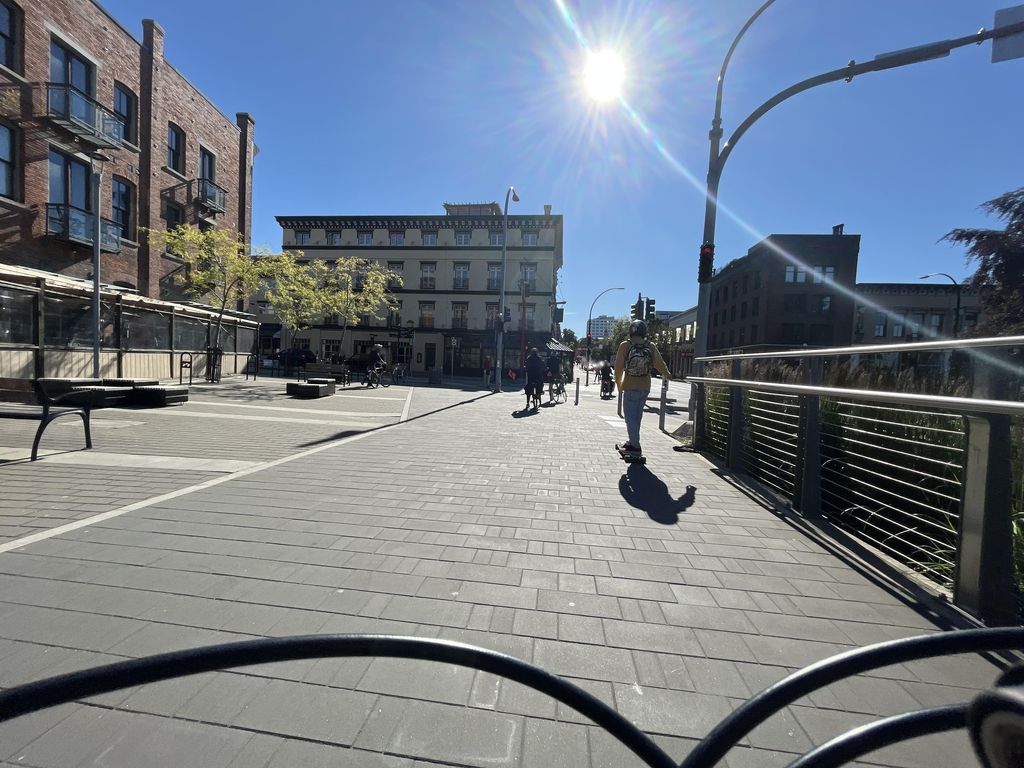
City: victoria